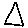
Label: triangle